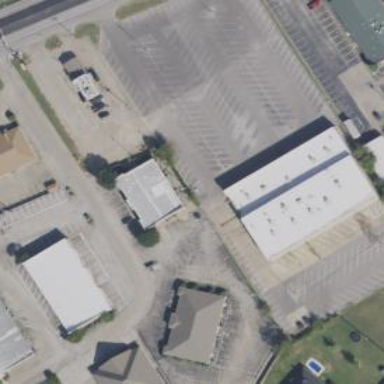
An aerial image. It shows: Parking space is available.